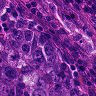
Metastatic tissue present: no